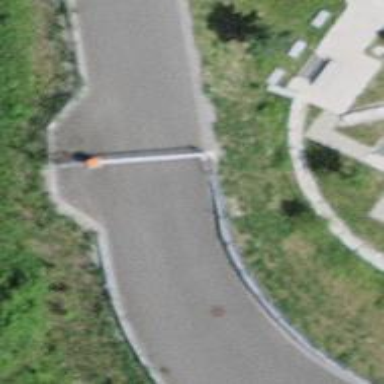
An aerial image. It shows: Lift gate barrier.